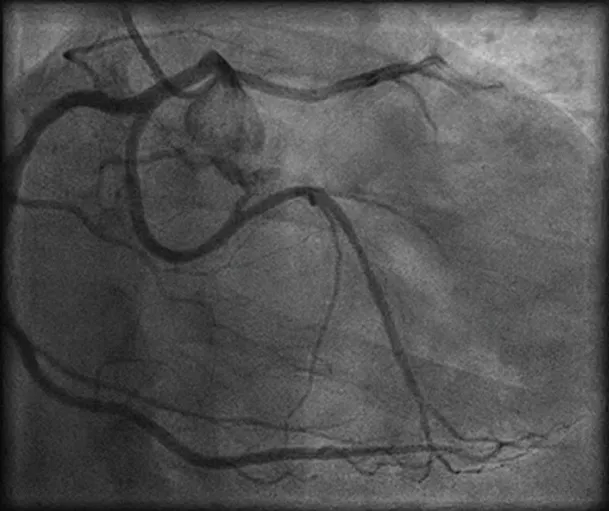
coronary angiography showing an anomalous origin of coronary artery with a right common trunk of the circumflex artery and the right coronary artery.
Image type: radiology (x_ray)